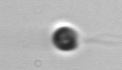
Label: flagellate